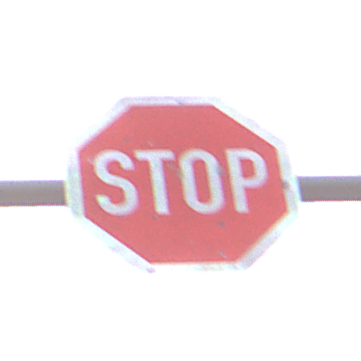
Verkehrszeichen: Stop
Umgebung: Outdoor, Nature
Tageszeit: SunriseSunset
Wetter: PartlyCloudy
Licht: Natural
Jahreszeit: NotSpecified
Kontrast: LowContrast